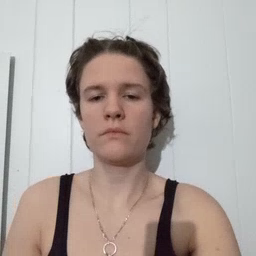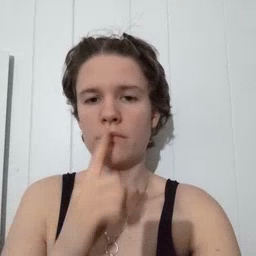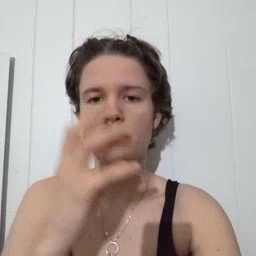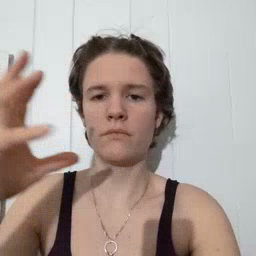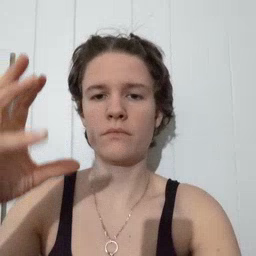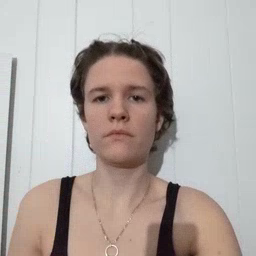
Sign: balloon